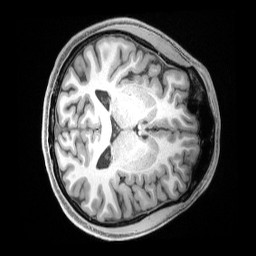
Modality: T1w
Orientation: axial
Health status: healthy
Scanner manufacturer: siemens
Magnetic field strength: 3 T
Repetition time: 2.4 s
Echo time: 0.00222 s